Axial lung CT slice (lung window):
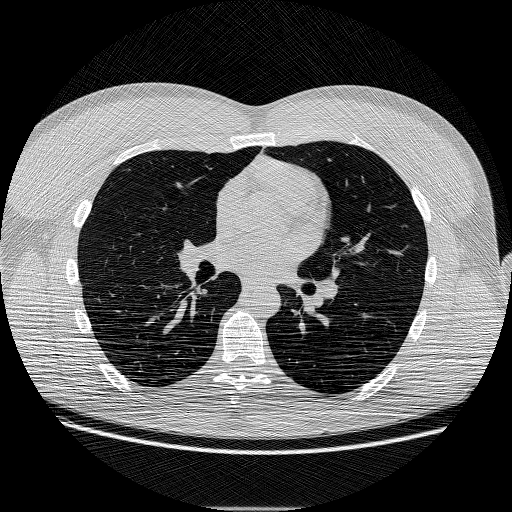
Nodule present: no